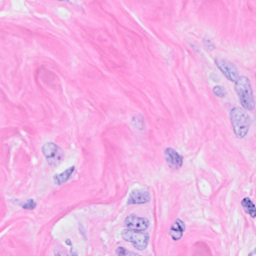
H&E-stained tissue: Breast